Current action and preconditions to check: trajectory_clear

Your task: For each precondition in the list above, predict whether it will hold at this action.

Consider the current scene as observed from the mobile robot's camera, and analyze the predicted future states of all dynamic agents (e.g., people, animals, vehicles, or any moving entities) within the NEXT SECOND.

IMPORTANT: Only answer "very likely" if you are absolutely certain—based on strong, clear evidence—that a dynamic agent will violate the precondition in the predicted future state. Do NOT answer "very likely" for unlikely, ambiguous, or low-probability risks.

Ask yourself for each precondition: Is there a high probability, with clear and convincing evidence, that the predicted future states of any dynamic agent will interfere with the predicted future state of the currently executing action within the NEXT SECOND, causing that precondition to fail?

Assess the risk level based on these predictions. Use "likely" or "very likely" if motions create a clear risk of interference.

Use "neutral" or "improbable" if agents are nearby but their predicted paths are clearly diverging or non-conflicting.

Failure Risk Categories: "very improbable", "improbable", "neutral", "likely", "very likely"

Answer Format: Output ONLY the probability_of_failure value from these categories: "very improbable", "improbable", "neutral", "likely", "very likely"

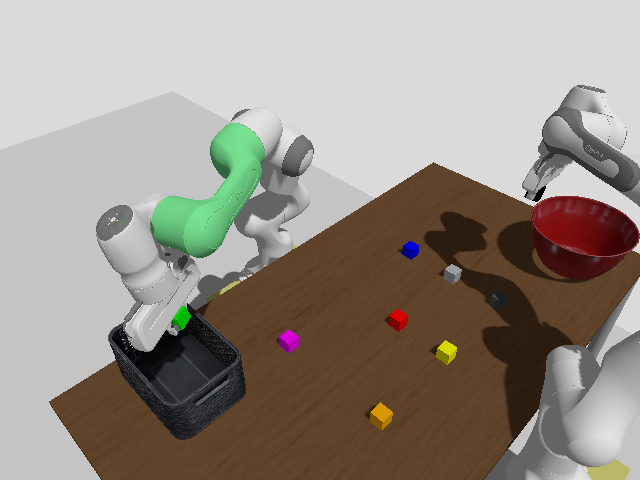

Answer: very improbable